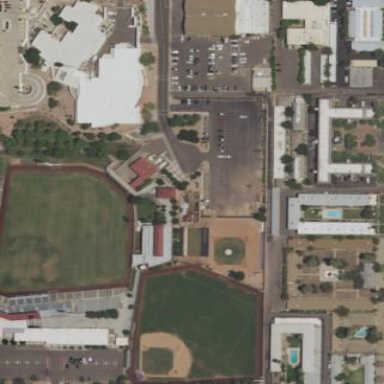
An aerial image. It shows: Baseball stadium.